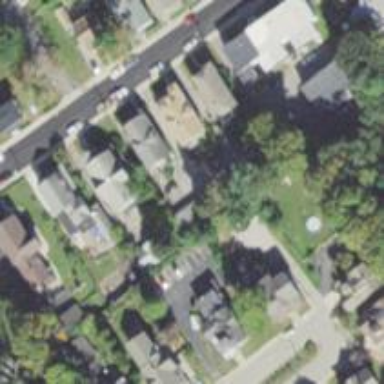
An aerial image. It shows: Residential driveway designated as service road.